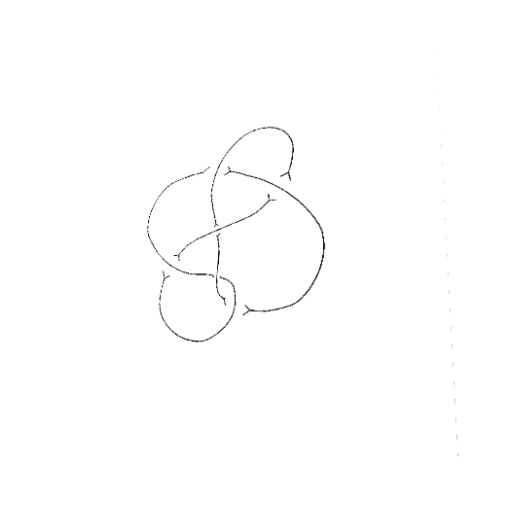
Crossing number: 6